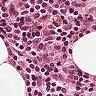
Metastatic tissue present: no